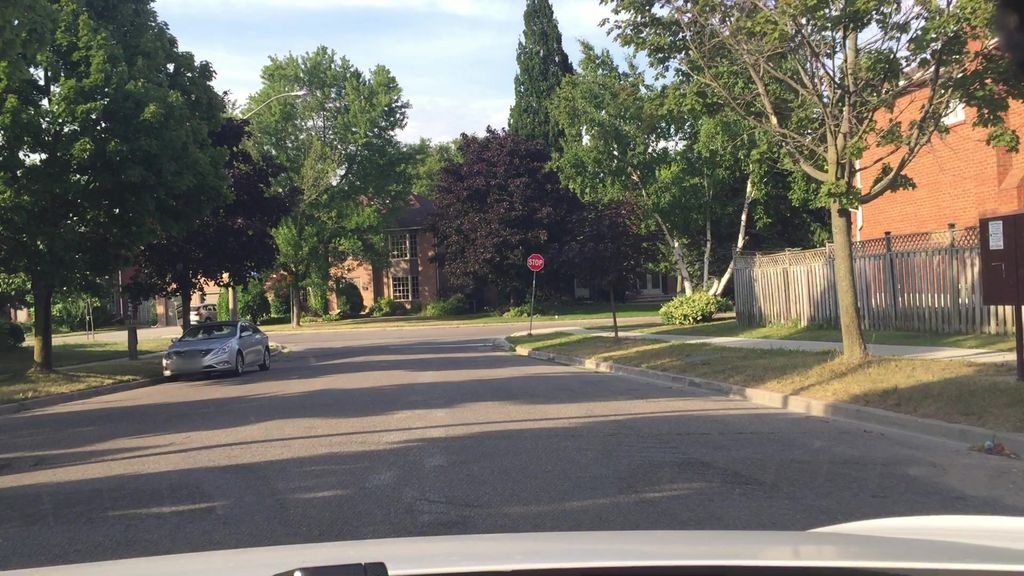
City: toronto